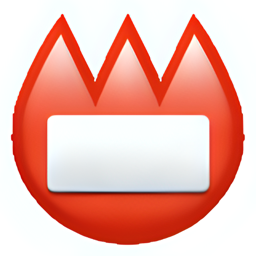
Name: name badge
Emoji: 📛
Group: Symbols
Sub-group: other-symbol